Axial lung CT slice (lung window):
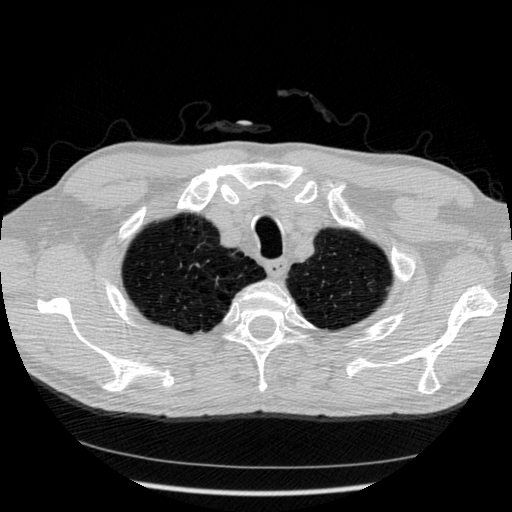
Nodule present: no